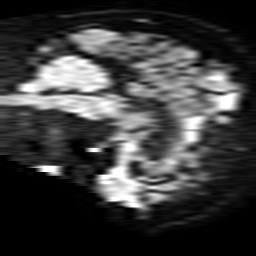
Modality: TRACE
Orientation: sagittal
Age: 57
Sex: male
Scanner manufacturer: philips
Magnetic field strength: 1.5 T
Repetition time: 3.646 s
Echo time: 0.09255 s